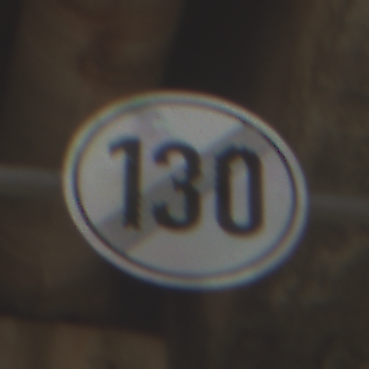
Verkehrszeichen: EndeGeschwindigkeit130
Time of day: Midday
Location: Roofed (Beach)
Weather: Overcast
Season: NotSpecified
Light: Natural